Aerial crown-view tile of a tropical tree (Barro Colorado Island, Panama), acquired 20250715:
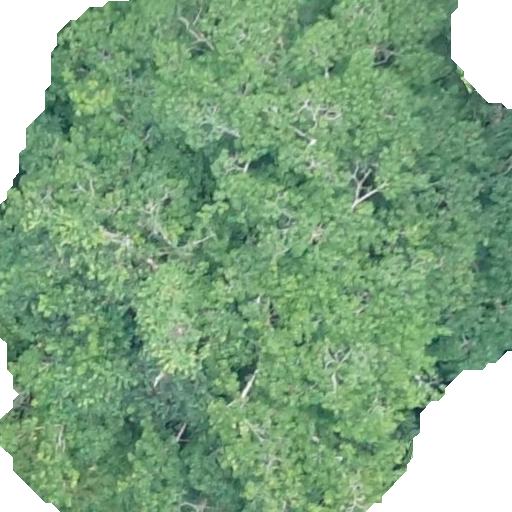
Species: Hura crepitans
GBIF accepted scientific name: Hura crepitans
Crown area: 415.0 m²